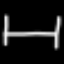
Label: bed